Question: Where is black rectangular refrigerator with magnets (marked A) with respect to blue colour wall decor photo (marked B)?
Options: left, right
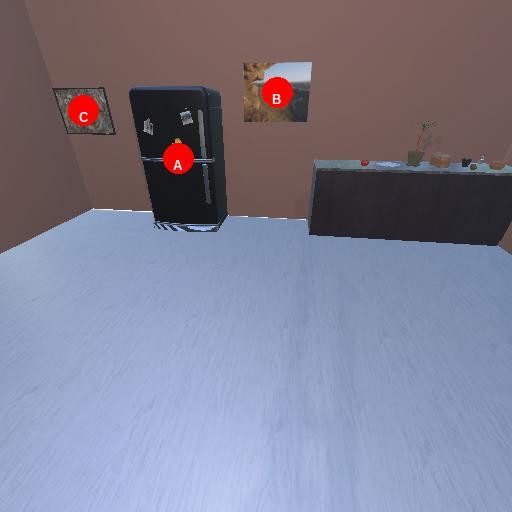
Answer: left